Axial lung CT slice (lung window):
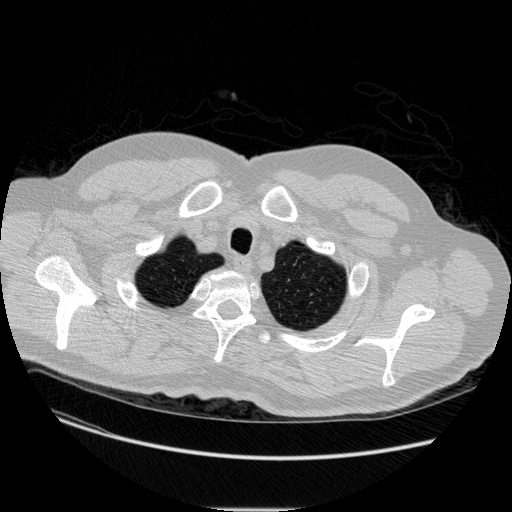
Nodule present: no